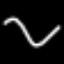
Label: squiggle